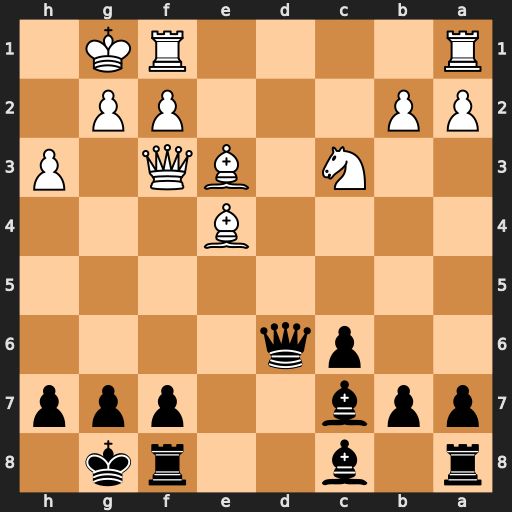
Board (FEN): r1b2rk1/ppb2ppp/2pq4/8/4B3/2N1BQ1P/PP3PP1/R4RK1
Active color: b
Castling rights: -
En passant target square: -
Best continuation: Qh2#